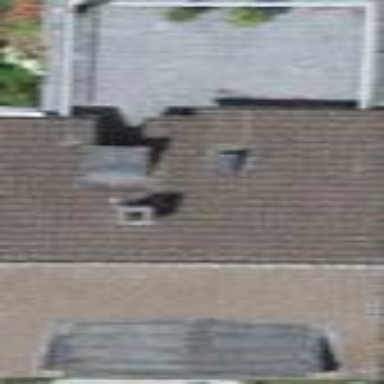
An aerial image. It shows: Building with tile roof.